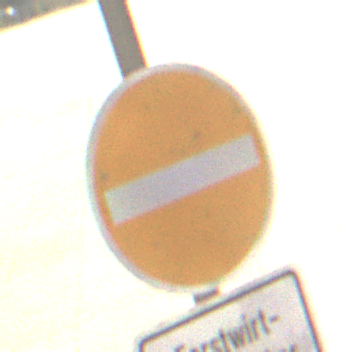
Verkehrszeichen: VerbotDerEinfahrt
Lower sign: BesondereFahrzeugeUndTransportgueter7
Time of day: MorningAfternoon
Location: Outdoor (Suburban)
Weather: Clear
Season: NotSpecified
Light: Natural